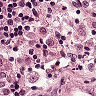
Metastatic tissue present: no